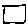
Label: square